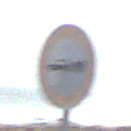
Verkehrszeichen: VerbotPersonenkraftwagenMitAnhaenger
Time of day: Midday
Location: Outdoor (Nature)
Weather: PartlyCloudy
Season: NotSpecified
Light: Natural